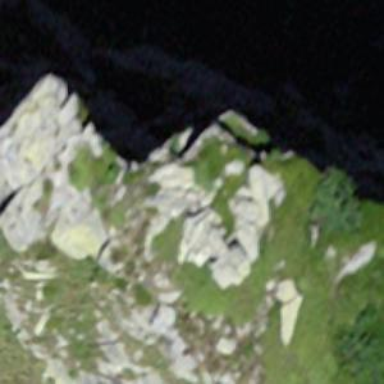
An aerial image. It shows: Natural cliff.